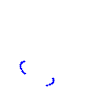
Particle: pion